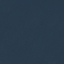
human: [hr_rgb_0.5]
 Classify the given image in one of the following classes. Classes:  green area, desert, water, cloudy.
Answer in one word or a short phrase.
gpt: water